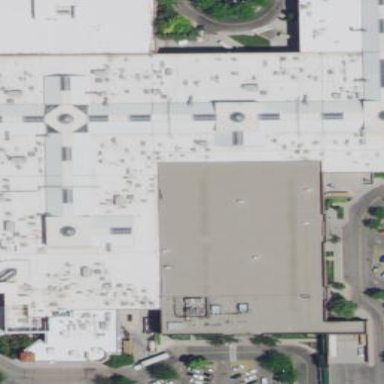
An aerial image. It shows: Department store building.